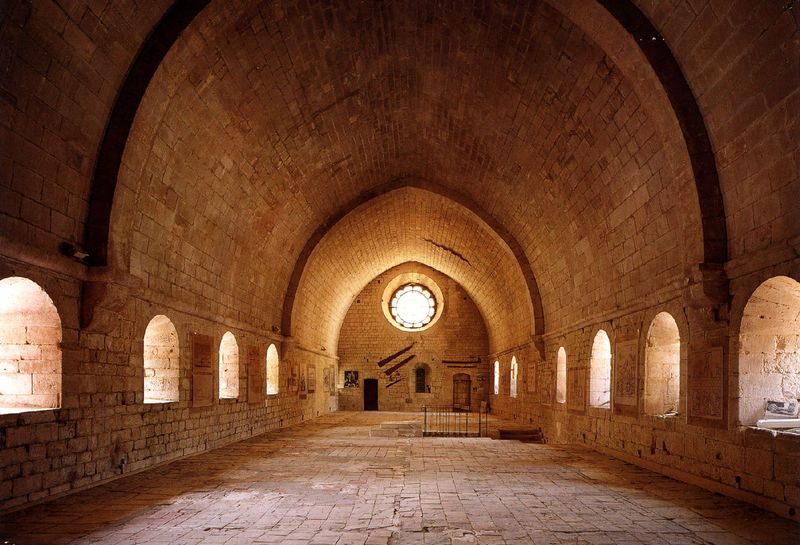
Titel: Zisterzienserabtei Sénanque
Standort: Gordes, Abtei von Sénanques (EU - F - Provence - Alpes - Côte-d’Azur)
Schlagwörter: dunkel, schatten, fenster, glas, licht, tür, rose, beige, architektur, stein, steine, kirche, kreis, rund, bogen, italien, pilaster, saal, rundbogen, treppe, arch, arches, architecture, church, hall, stairs, steps, window, empty, old, room, windows, floor, railing, tor, halle, foto, bögen, keller, gewölbe, kloster, sims, öffnung, gesims, sandstein, rosette, spitzbogen, stone, mittelalter, romanik, building, sun, konsole, light, photo, door, römisch, alabaster, lirche, tonne, kreuzgang, romanisch, doors, walls, genster, brick, bricks, ceiling, terrakotta, tafeln, circle, steinfußboden, doorway, round, abgang, hallway, vault, refektorium, rail, blocks, indoor, romisch, domed, arched ceiling, abandon, rosetter